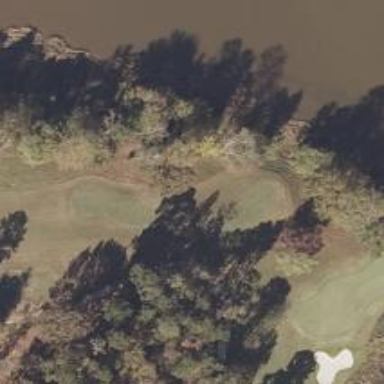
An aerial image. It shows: Golf tee.